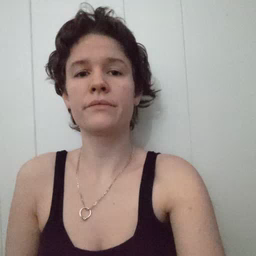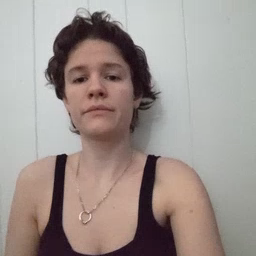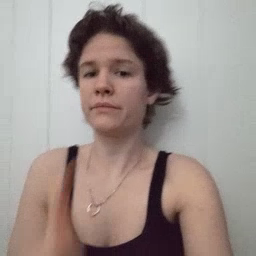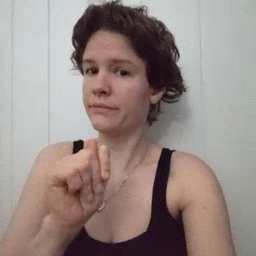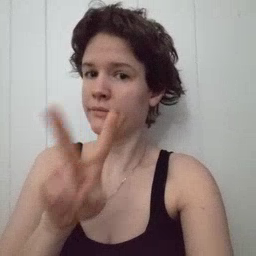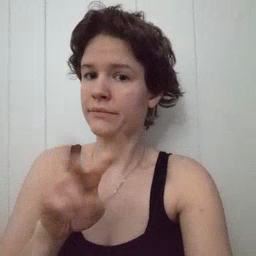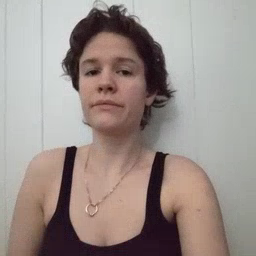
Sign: TV